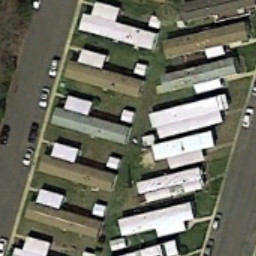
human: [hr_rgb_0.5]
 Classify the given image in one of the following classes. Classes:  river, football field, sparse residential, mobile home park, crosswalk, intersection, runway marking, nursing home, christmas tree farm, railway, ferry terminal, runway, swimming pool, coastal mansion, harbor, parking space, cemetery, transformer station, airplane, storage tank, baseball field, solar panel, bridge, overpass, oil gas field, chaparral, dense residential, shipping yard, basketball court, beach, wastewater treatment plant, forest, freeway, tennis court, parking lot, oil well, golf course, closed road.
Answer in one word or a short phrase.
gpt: mobile home park